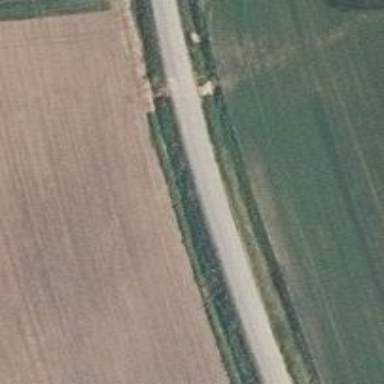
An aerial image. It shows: Tertiary road.